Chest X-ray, AP view. Patient: 66 years old, sex M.
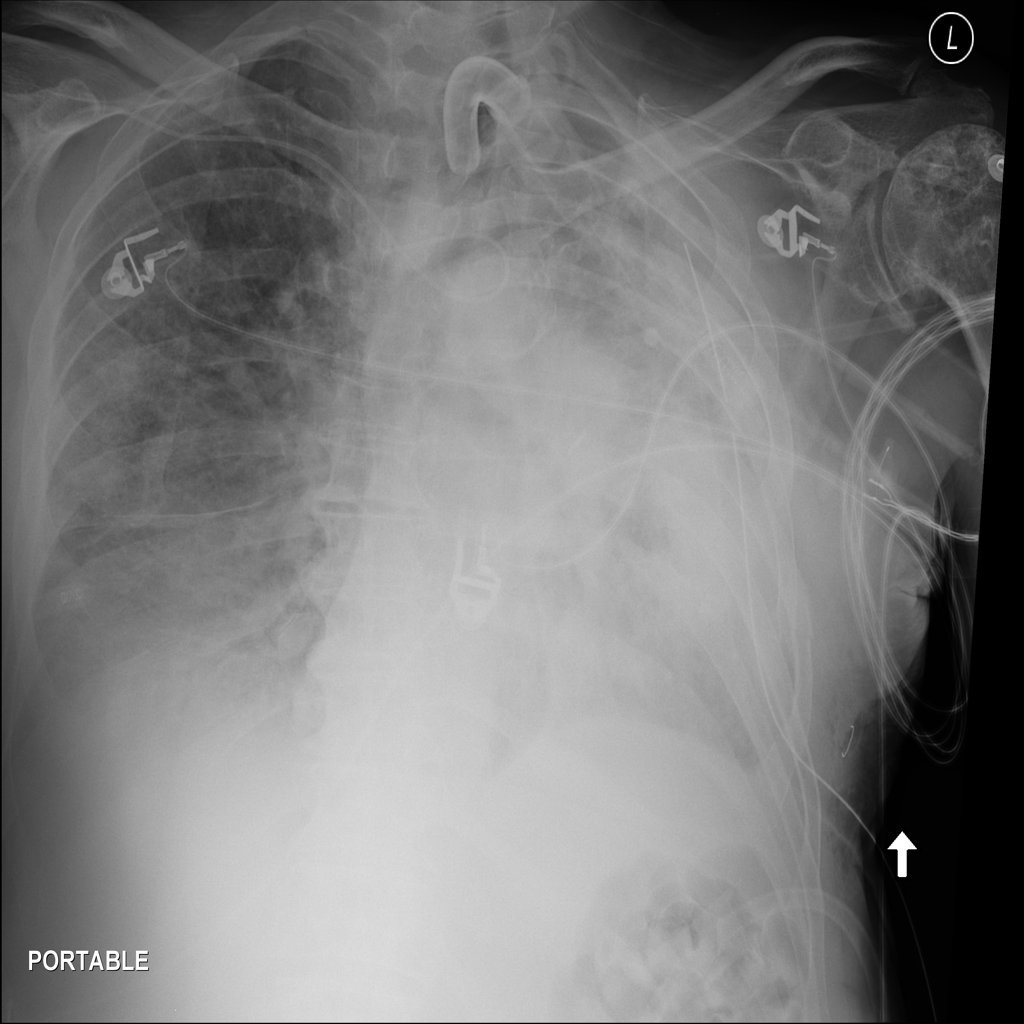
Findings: Effusion